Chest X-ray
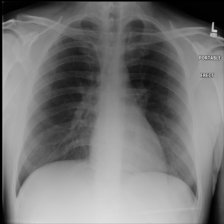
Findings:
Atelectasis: negative
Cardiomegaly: negative
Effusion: negative
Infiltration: negative
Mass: negative
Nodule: negative
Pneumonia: negative
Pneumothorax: negative
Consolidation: negative
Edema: negative
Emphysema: negative
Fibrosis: negative
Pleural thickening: negative
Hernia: negative